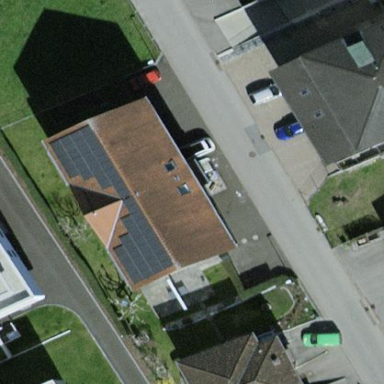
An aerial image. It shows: Semi-detached house.